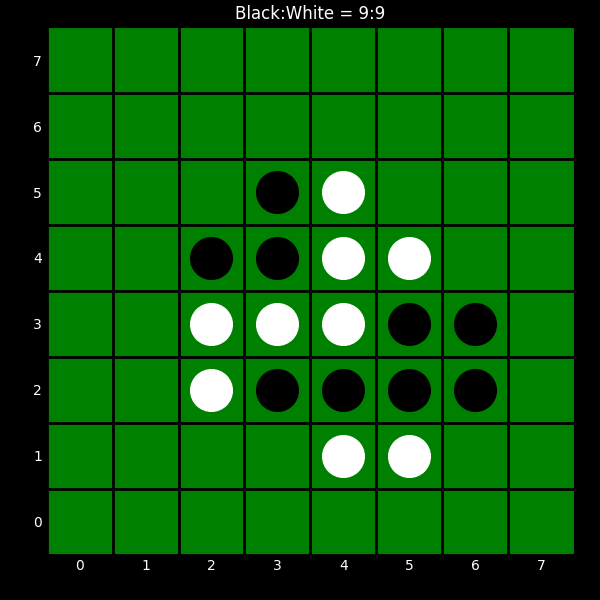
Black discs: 9
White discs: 9